Question:
Hi i hve to create the following edittext, but i do not know how, I have thought that simply add it as a background will help with som padding, but it dont
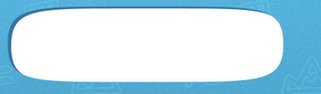
Answer: You can create xml file in drawable and then apply that xml as background to your edittext.
Example following code will add rounded corners to your edittext
rounded_corners.xml
'''
<shape
xmlns:android="http://schemas.android.com/apk/res/android"
android:shape="rectangle">
<!-- view background color -->
<solid
android:color="@android:color/transparent" >
</solid>
<!-- view border color and width -->
<stroke
android:width="2dp"
android:color="#ff6600" >
</stroke>
<!-- If you want to add some padding -->
<padding
android:left="4dp"
android:top="4dp"
android:right="4dp"
android:bottom="4dp" >
</padding>
<!-- Here is the corner radius -->
<corners
android:radius="10dp" >
</corners>
</shape>
'''
Then in your layout file apply this xml to editext
'''
<EditText
android:id="@+id/neworder_route_from"
android:background="@drawable/rounded_corners"
android:layout_margin="8dp"
android:layout_width="match_parent"
android:layout_height="wrap_content"
android:hint="From"
android:padding="10dp" />
'''